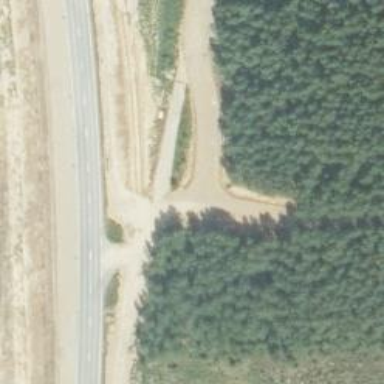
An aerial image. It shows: Unclassified road.